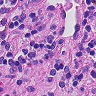
Metastatic tissue present: no